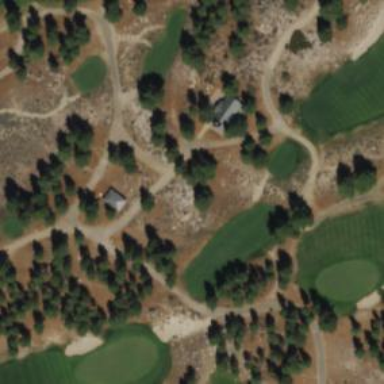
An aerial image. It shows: Path for both road and golf.